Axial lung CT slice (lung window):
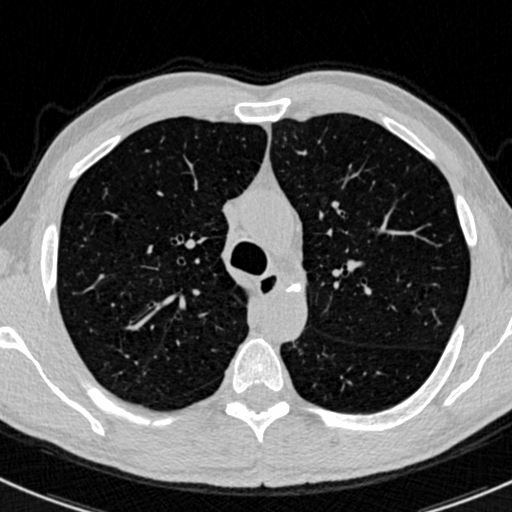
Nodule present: no